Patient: sex M, age 68
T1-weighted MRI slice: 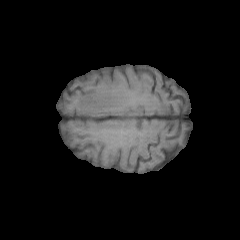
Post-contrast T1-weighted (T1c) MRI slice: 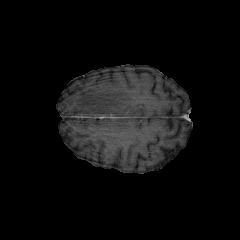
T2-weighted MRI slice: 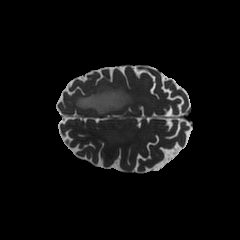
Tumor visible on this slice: yes
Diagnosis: Glioblastoma, IDH-wildtype
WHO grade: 4